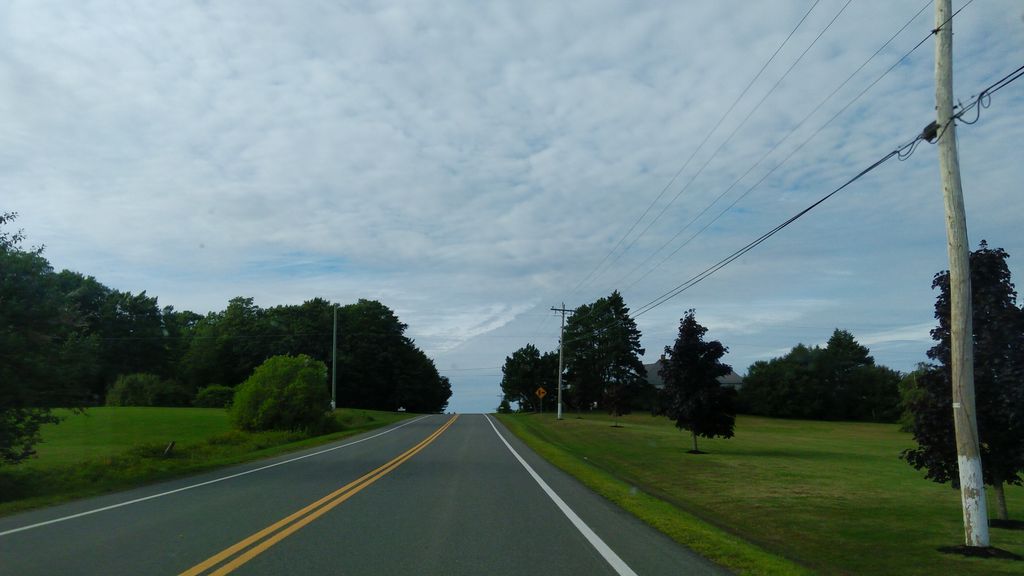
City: charlottetown